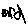
Label: bird